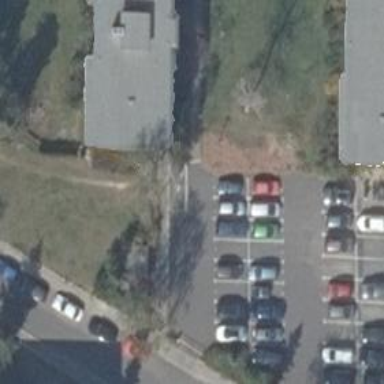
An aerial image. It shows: Parking aisle designated as service road.